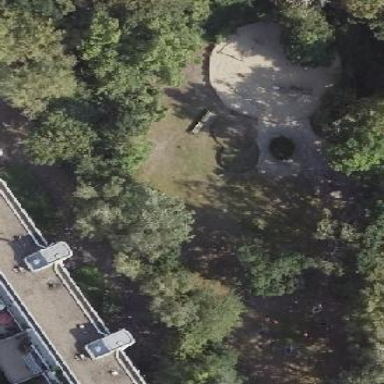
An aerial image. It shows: Playground area for leisure land.